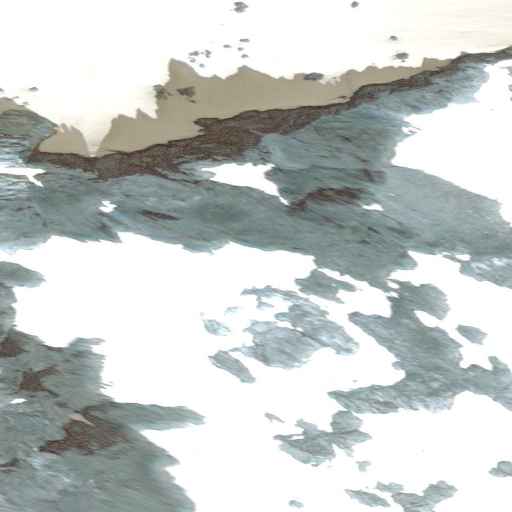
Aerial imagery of mountain in Alaska named Scorpion Peak containing only unknown